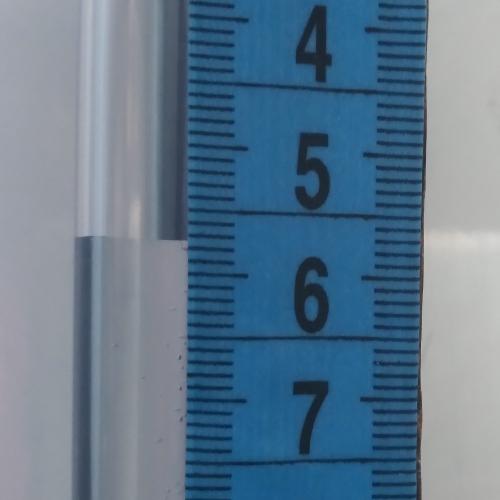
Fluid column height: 5.7 cm